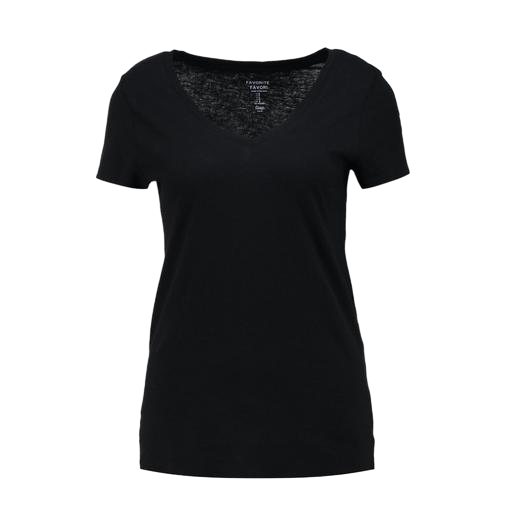
black v-neck t-shirt only macy, black women's jersey v-neck t-shirt, black solid v-neck tee compare, white background